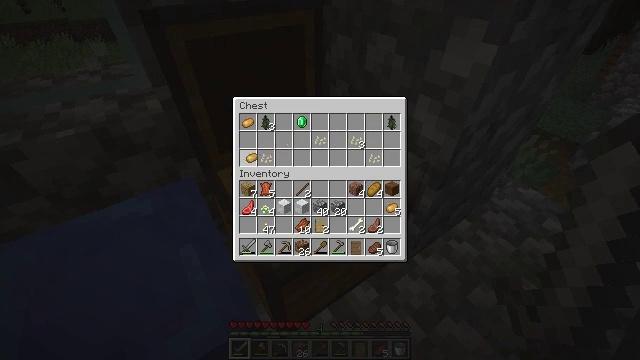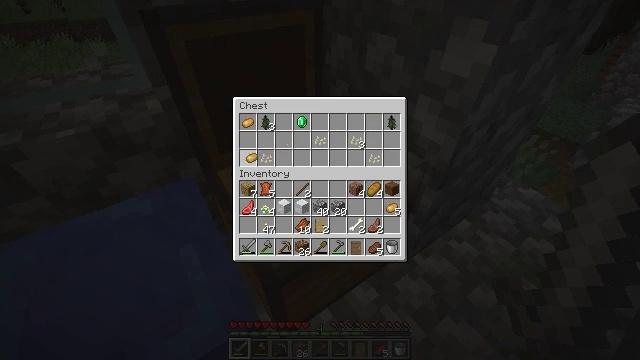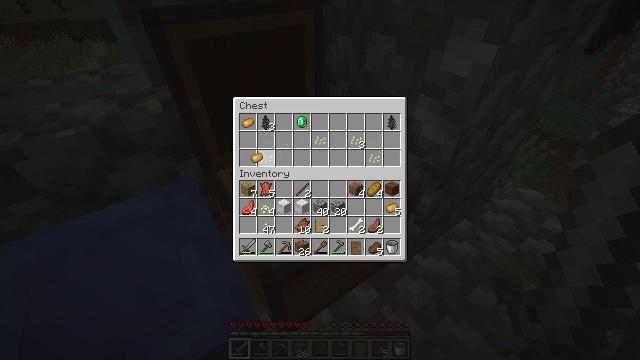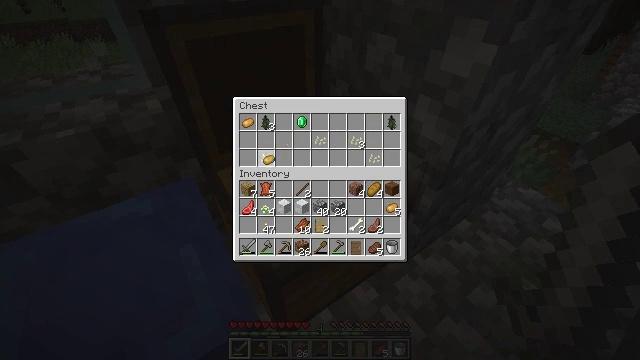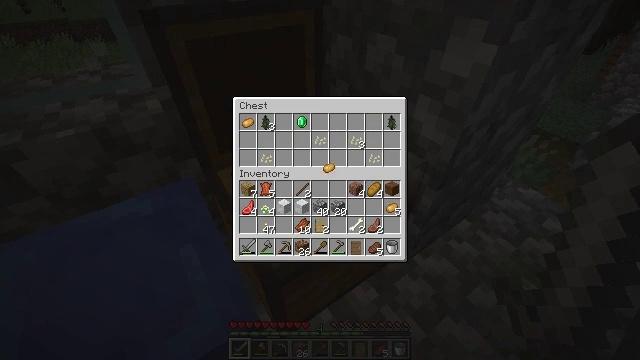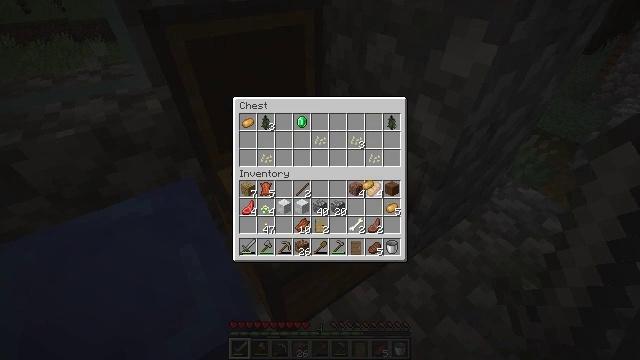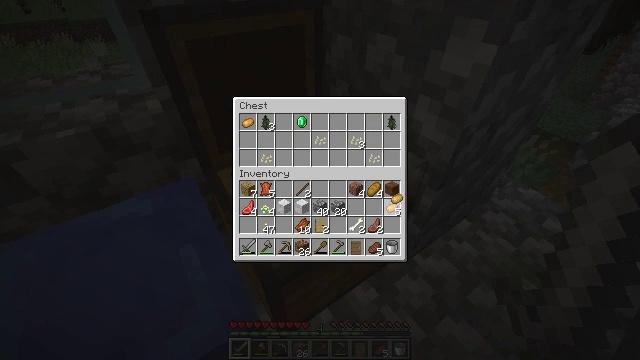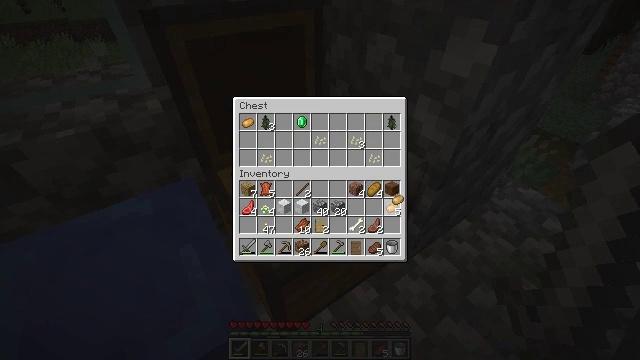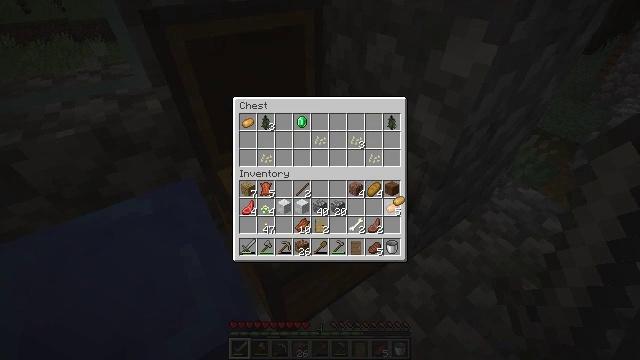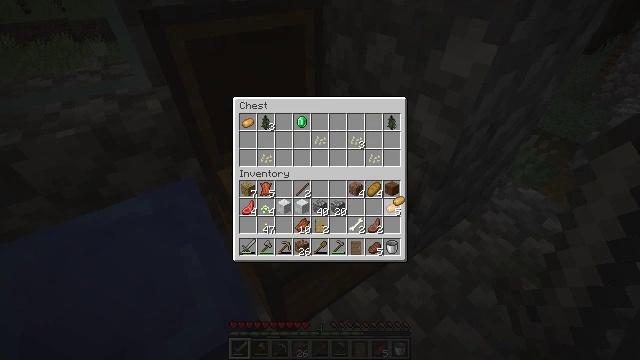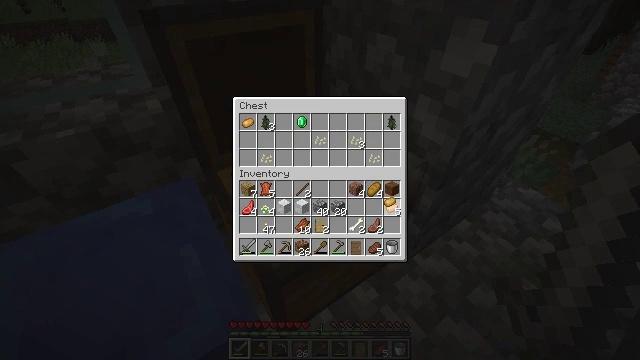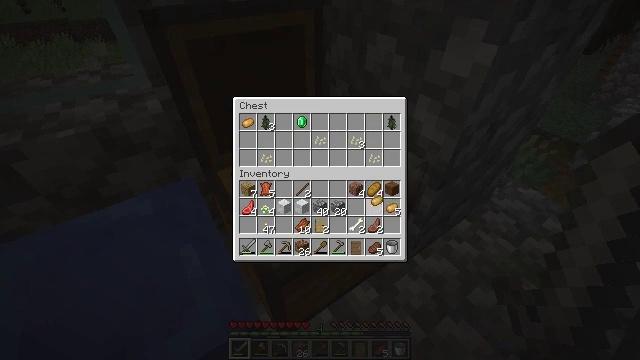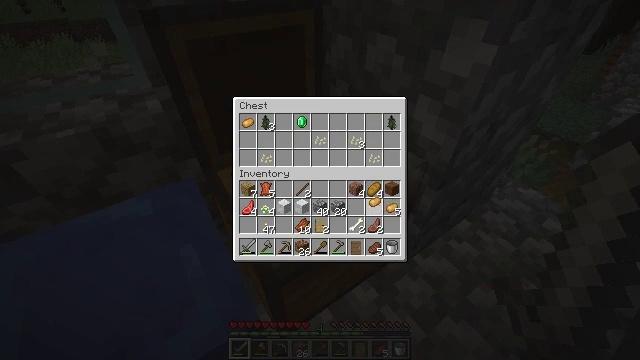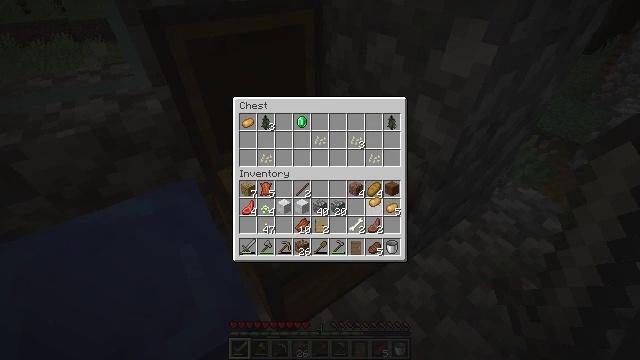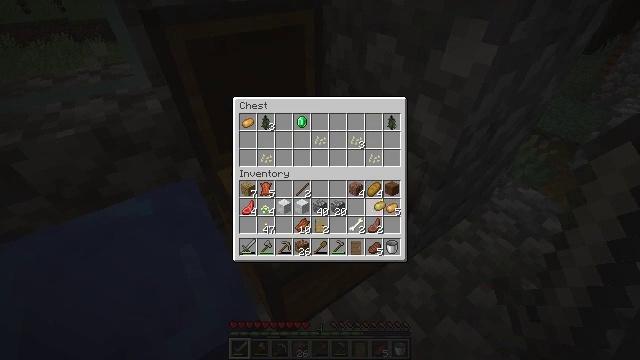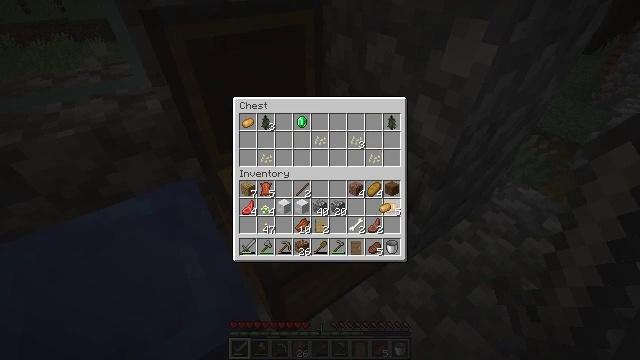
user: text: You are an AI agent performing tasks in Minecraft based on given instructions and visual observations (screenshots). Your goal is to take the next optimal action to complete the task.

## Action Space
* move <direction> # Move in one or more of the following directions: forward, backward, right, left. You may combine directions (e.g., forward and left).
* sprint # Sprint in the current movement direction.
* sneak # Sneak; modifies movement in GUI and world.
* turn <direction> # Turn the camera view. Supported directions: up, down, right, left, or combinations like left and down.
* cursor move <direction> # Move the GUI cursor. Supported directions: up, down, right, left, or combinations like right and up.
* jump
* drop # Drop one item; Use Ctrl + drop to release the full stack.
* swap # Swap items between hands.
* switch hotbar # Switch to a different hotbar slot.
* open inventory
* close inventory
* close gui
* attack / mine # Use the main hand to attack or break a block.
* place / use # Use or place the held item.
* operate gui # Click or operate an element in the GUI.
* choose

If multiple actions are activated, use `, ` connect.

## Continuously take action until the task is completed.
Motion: motion action
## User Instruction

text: Collect the spruce door for reuse.
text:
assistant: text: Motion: operate gui
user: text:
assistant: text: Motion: operate gui
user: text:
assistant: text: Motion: cursor move right
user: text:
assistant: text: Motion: cursor move right and down
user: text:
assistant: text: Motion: cursor move right and down
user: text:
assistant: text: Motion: cursor move right and down
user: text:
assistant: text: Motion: no_op
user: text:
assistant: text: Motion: no_op
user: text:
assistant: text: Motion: no_op
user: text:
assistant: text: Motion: cursor move left
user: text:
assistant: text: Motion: cursor move left
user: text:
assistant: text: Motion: no_op
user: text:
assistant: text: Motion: no_op
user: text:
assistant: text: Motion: no_op
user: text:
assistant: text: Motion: no_op
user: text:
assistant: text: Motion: no_op
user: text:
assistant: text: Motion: no_op
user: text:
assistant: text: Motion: no_op
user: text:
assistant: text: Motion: operate gui
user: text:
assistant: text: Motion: operate gui
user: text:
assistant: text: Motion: no_op
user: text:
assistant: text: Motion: no_op
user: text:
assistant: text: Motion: cursor move left and up
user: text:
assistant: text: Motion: cursor move left and up
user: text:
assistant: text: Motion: cursor move left and up
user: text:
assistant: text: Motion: cursor move left and up
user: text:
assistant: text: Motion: cursor move left
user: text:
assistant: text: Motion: cursor move left and up
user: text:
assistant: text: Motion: cursor move left
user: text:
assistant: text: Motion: no_op